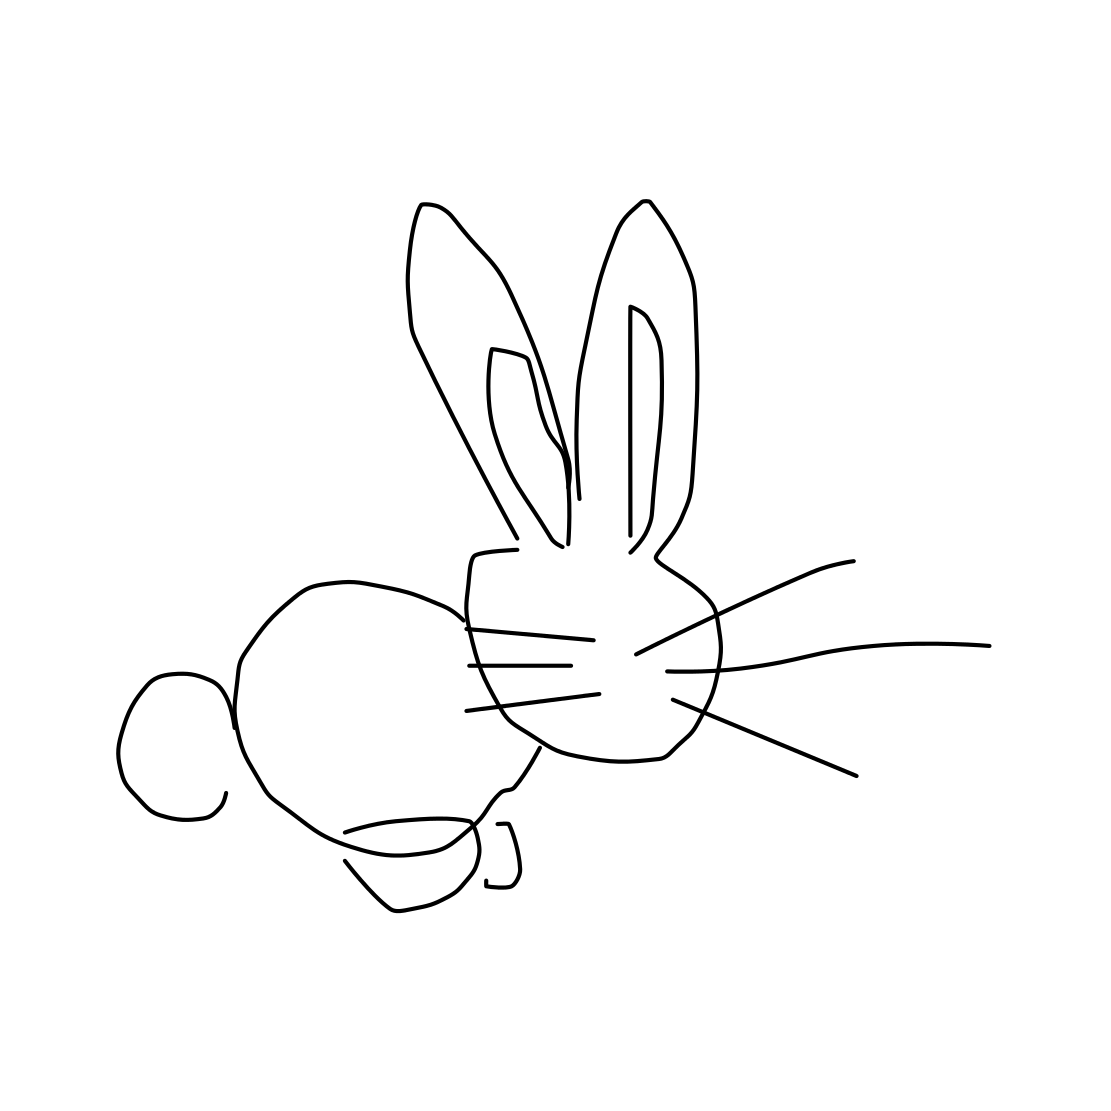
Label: rabbit